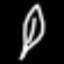
Label: leaf